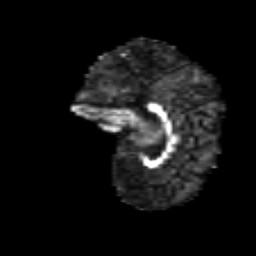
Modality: FA
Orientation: sagittal
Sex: female
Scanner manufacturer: siemens
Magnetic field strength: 3 T
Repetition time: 5 s
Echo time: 0.071 s